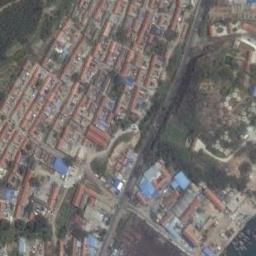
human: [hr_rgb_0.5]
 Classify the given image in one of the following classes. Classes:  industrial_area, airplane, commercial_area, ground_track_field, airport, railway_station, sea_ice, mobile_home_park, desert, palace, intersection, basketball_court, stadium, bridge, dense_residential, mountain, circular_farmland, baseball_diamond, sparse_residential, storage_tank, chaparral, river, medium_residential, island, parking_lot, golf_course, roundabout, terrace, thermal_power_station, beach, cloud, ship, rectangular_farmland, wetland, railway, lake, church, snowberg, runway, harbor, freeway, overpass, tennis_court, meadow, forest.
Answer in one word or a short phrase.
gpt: industrial_area